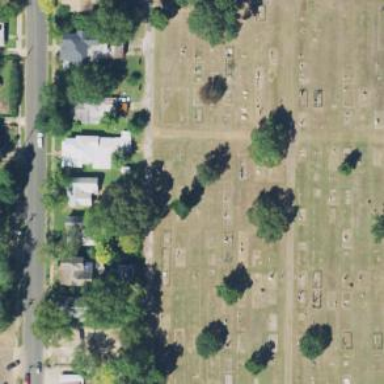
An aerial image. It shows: Cemetery.